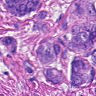
Metastatic tissue present: yes